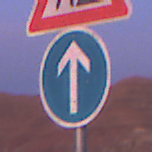
Verkehrszeichen: VorgeschriebeneFahrtrichtungGeradeaus
Zusatzzeichen oben: Arbeitsstelle
Umgebung: Outdoor, Nature
Tageszeit: Dawn
Wetter: PartlyCloudy
Licht: Natural
Jahreszeit: NotSpecified
Kontrast: MediumContrast